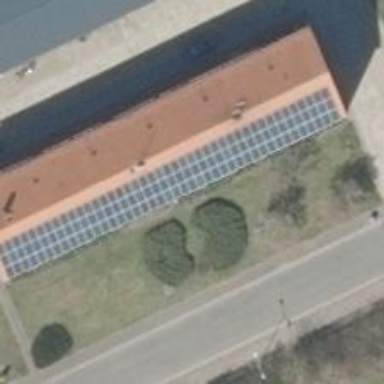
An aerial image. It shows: Small solar photovoltaic panel generator is producing electricity.